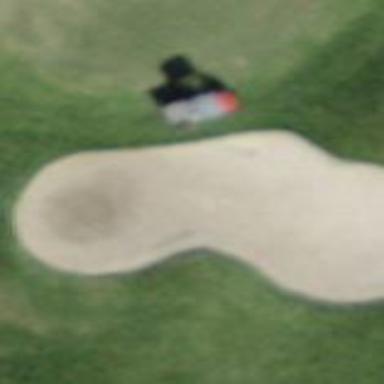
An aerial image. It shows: Golf bunker filled with natural sand.